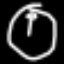
Label: clock